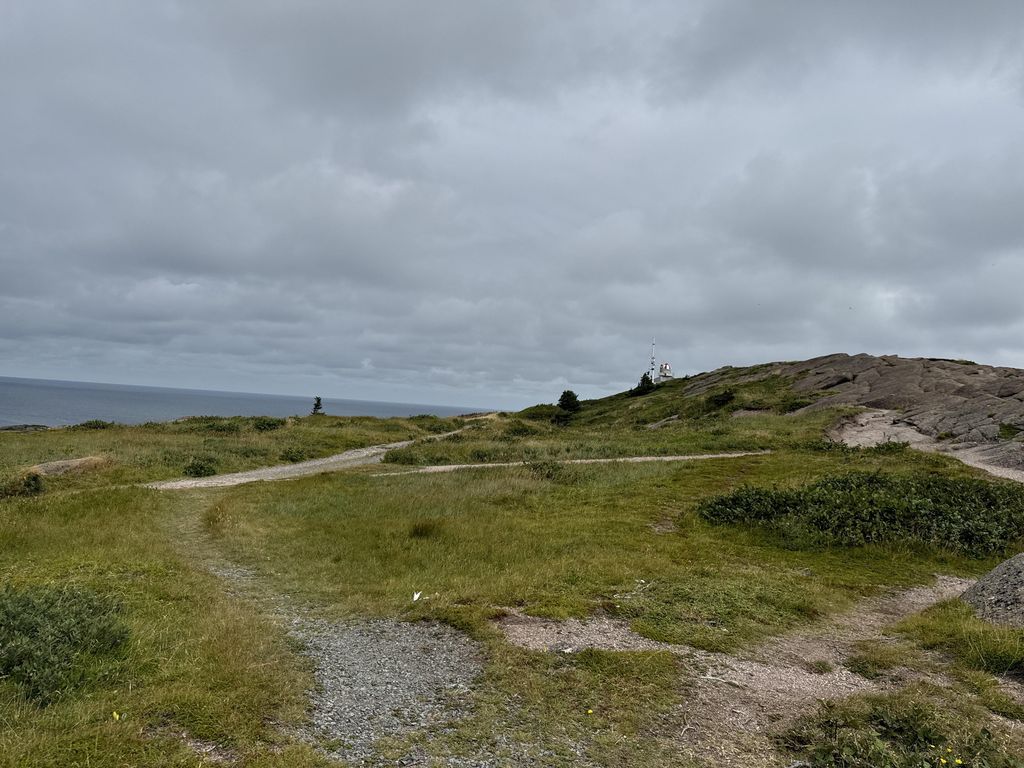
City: st_johns